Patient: sex F, age 31
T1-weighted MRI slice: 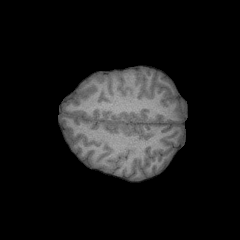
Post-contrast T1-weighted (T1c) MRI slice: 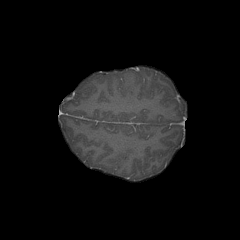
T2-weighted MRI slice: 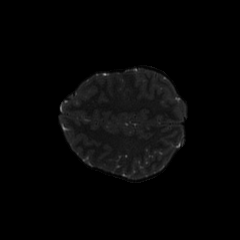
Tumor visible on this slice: no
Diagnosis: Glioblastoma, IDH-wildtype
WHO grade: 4